Aerial crown-view tile of a tropical tree (Barro Colorado Island, Panama), acquired 20250616:
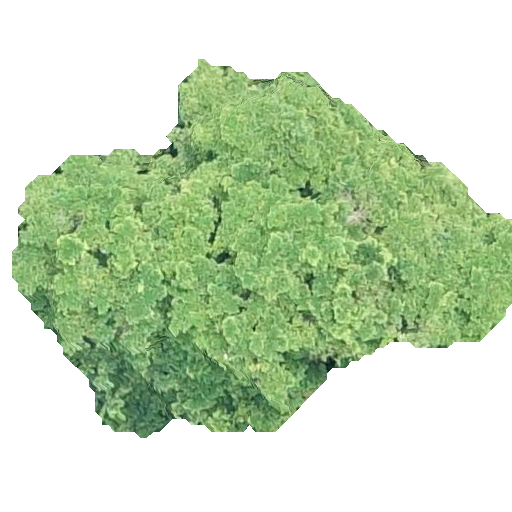
Species: Terminalia amazonia
GBIF accepted scientific name: Terminalia amazonica
Crown area: 179.109 m²